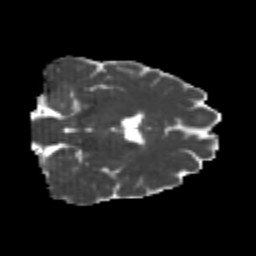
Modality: MD
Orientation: coronal
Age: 22
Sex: male
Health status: healthy
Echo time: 0.074 s